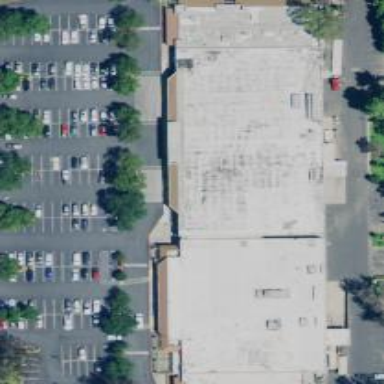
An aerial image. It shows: Supermarket.